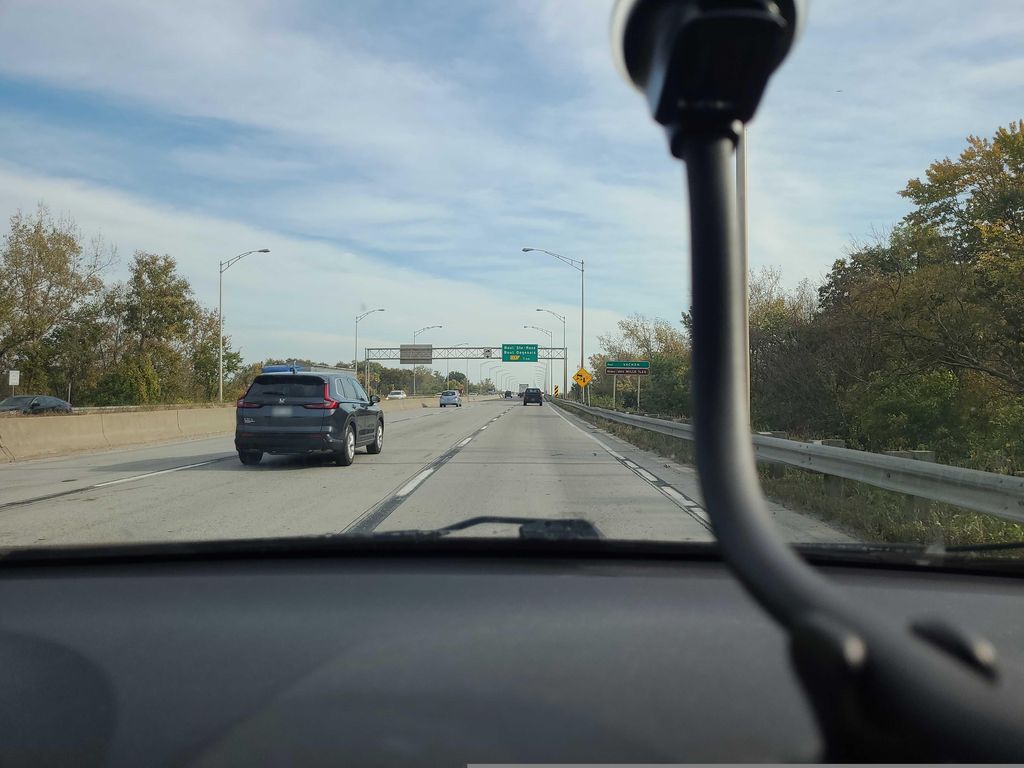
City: montreal